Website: apple
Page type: payment
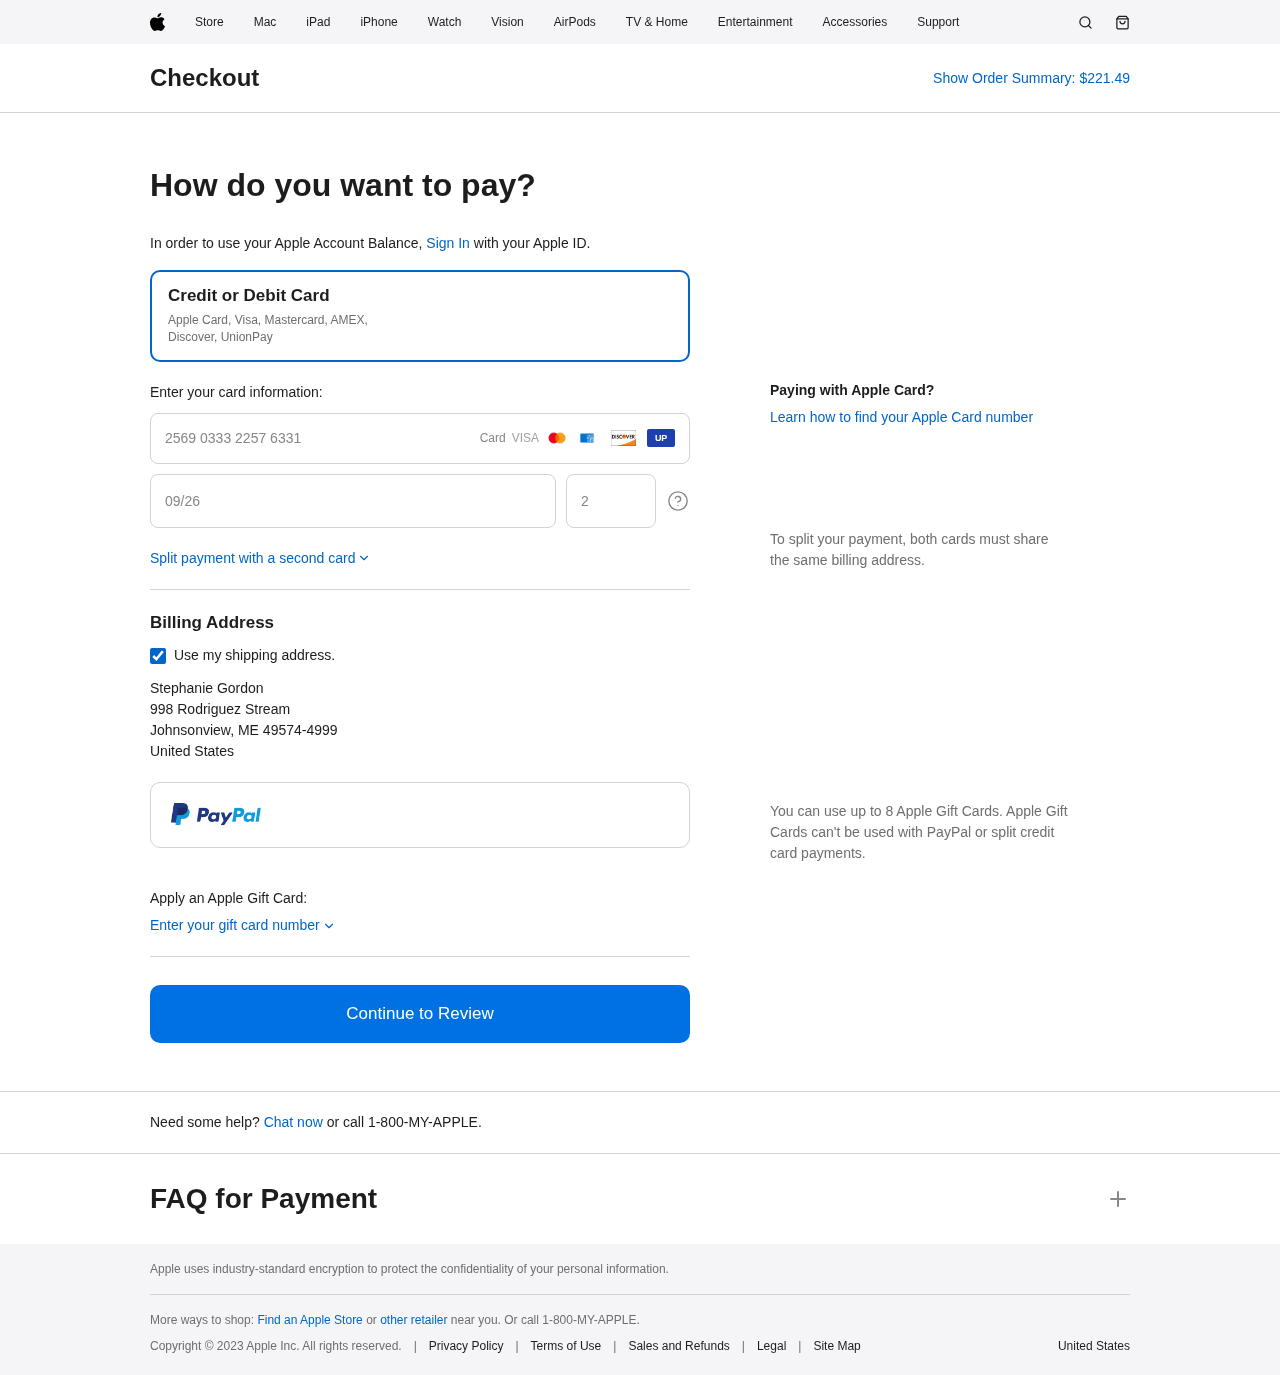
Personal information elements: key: PII_CARD_CVV
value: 265
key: PII_CARD_EXPIRY
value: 09/26
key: PII_CARD_NUMBER
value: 2569 0333 2257 6331
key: PII_COUNTRY
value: United States
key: PII_FULLNAME
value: Stephanie Gordon
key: PII_STREET
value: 998 Rodriguez Stream
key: PII_CITY_STATE_ZIP
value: Johnsonview, ME 49574-4999
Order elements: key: ORDER_TOTAL
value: $221.49